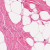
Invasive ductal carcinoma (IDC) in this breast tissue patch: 0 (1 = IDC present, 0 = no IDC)